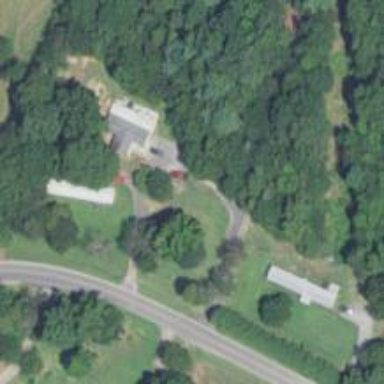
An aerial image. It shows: Driveway.